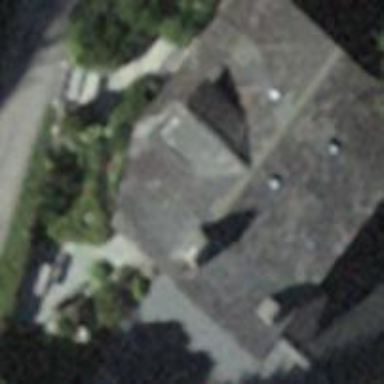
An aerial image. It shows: Building with tiled roof.